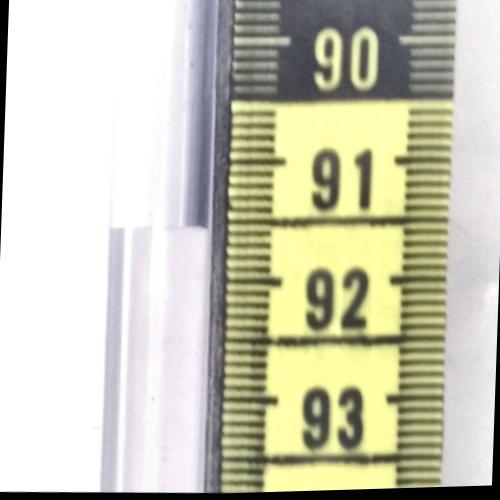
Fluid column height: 91.6 cm